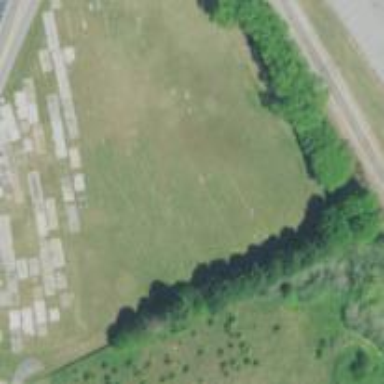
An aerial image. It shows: Cemetery.